Question: I would like to draw icons (only one color) in different colors. To do so, I would like to import a single alpha-texture and then combine this with a given color in the application.
The result should be, that nothing is drawn on to the background, when the alpha-map has an opacity of 0 and the used color should be drawn, when the opacity is 1.
One soulution should be hidden somewhere in 'QPainter', since you can manually set the Composition-Mode ('QPainter::setCompositionMode'). But I don't get it to work like I want.
Does somebody have an idea?
Thanks in advance.
EDIT: Here is a little graphic explaining what I would like to do. I want to use a Alpha-Map like shown in the graphic and then use a color layer to create my icon. Important is, that the background stays transparent.

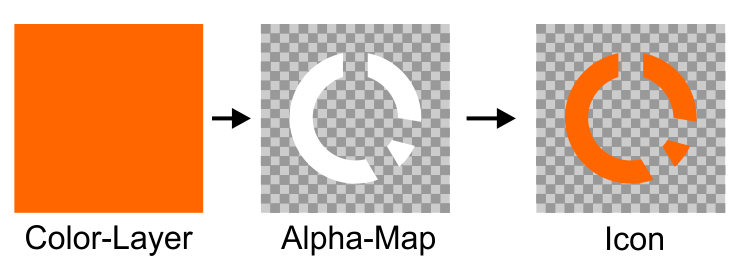
Answer: You can do thos using QPainter like this:
'''
QColor color;
// set color value
// load gray-scale image (an alpha map)
QPixmap pixmap = QPixmap(":/images/earth.png");
// initialize painter to draw on a pixmap and set composition mode
QPainter painter(&pixmap);
painter.setCompositionMode(QPainter::CompositionMode_SourceIn);
painter.setBrush(color);
painter.setPen(color);
painter.drawRect(pixmap.rect());
// Here is our new colored icon!
QIcon icon = QIcon(pixmap);
'''
Here is gray-scale image and two colored icons which i get using the code above (QPixmap.save() method):
<URL>